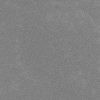
Atmospheric dust classification: dusty